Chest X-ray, PA view. Patient: 32 years old, sex F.
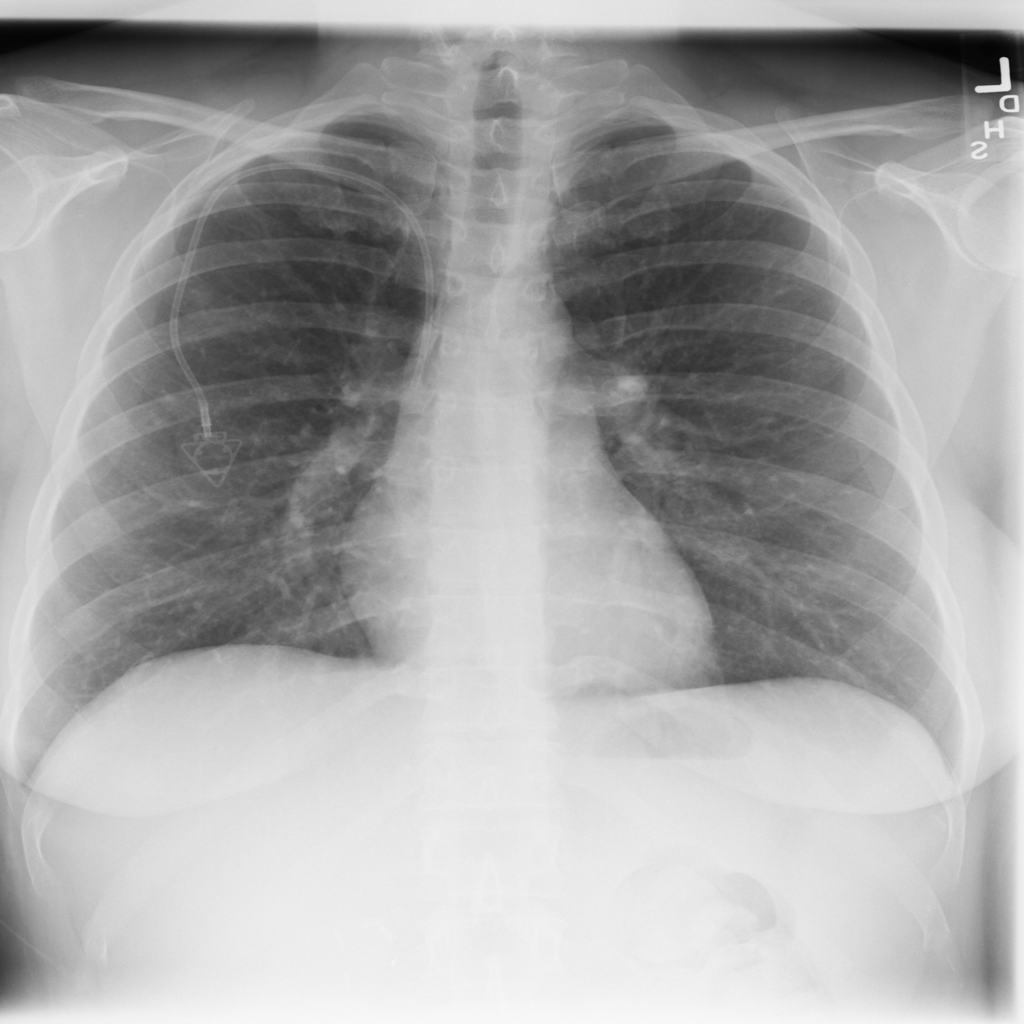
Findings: No Finding